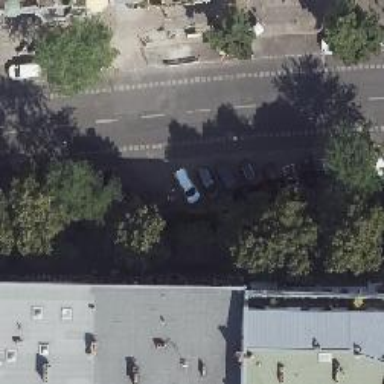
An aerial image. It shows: There is parking obstacle present.